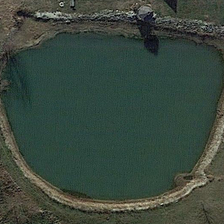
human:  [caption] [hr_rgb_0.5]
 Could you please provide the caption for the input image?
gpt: green meadows and several small trees are around an almost semi-circle shaped pond .

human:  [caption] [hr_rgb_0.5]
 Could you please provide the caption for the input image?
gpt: the pond is surrounded by light green trees and the road .

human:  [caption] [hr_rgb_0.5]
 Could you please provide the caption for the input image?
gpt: green meadows and several small trees are around an almost semi-circle shaped pond .

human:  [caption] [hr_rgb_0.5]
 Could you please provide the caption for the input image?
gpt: the pond is neatly divided into many parts .

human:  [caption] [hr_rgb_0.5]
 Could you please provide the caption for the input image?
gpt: the pond is neatly divided into many parts .